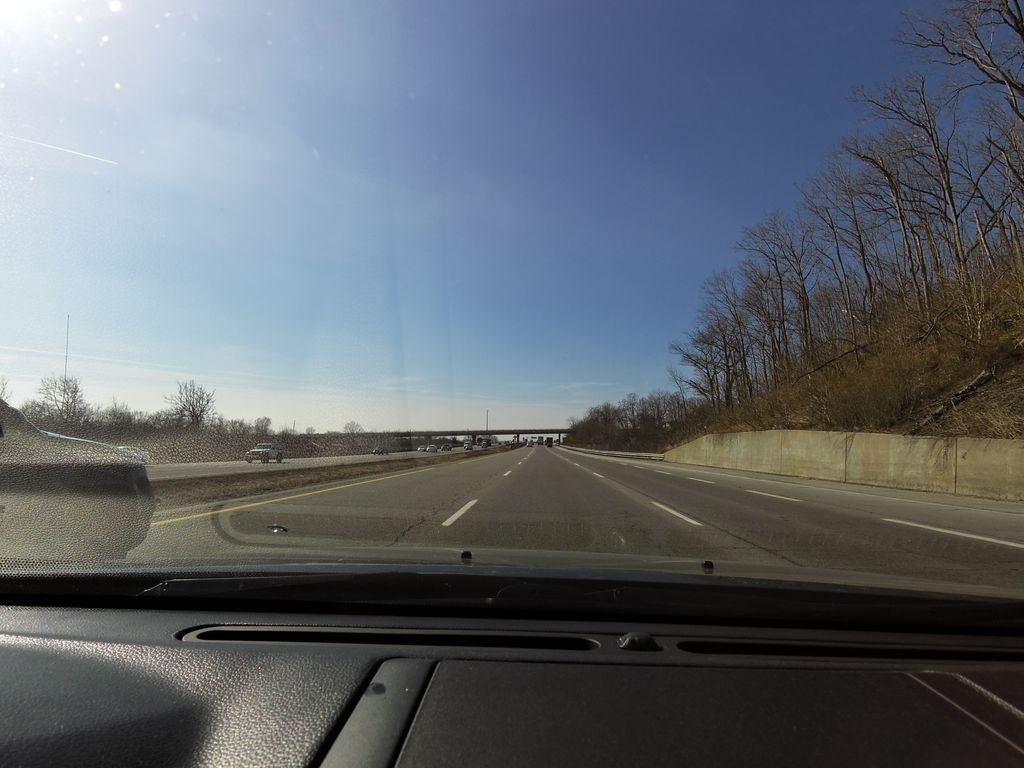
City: hamilton